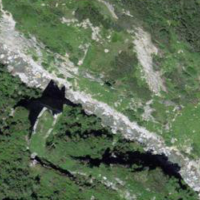
EUNIS habitat code: 31
Species observed at this site:
Ranunculus platanifolius
Mutilla europaea